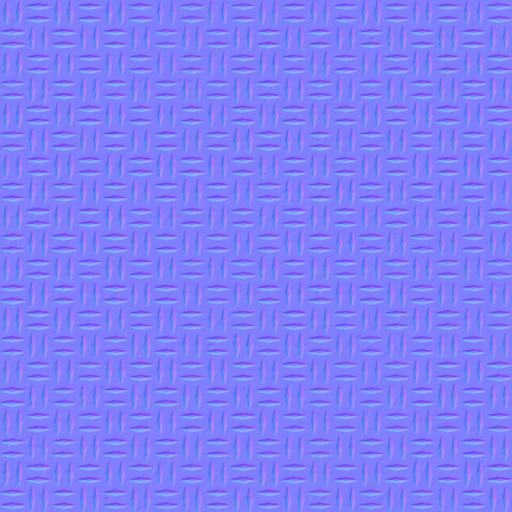
diamond plate floor industrial metal orange tread yellow